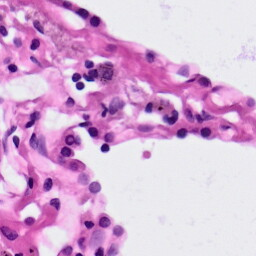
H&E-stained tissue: Lung